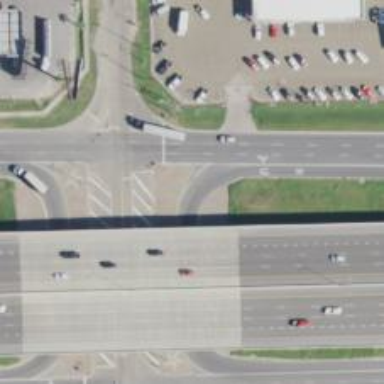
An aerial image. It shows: Secondary link road with turnaround junction.